Question: I have a UITableView with multiple height for each cell:
'''
- (CGFloat)tableView:(UITableView *)tableView heightForRowAtIndexPath:(NSIndexPath *)indexPath
{
if(indexPath.row == 0){
return 100;
}
else if (indexPath.row==7){
return 200;
}
else {
return 40;
}
}
'''
The problem is in the 7th row with height 200, I have this:

It's just showing the end of the label.
I modified the number of lines of that label to "0" in IB.
What could be the problem.
Thank you for your help.
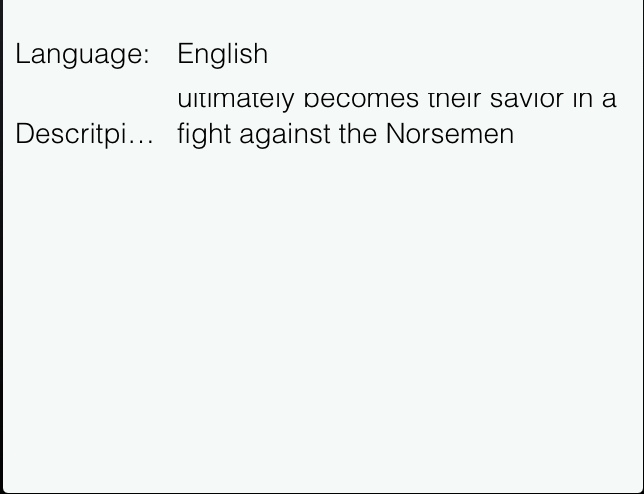
Answer: Increase the label's dimensions. Enlarge the label's size to occupy all the space available in the cell.
If you're using Xib for creating this cell. Attach struts to bottom of the view and let spring's enlarge it. If you're doing it programmatically, enlarge the frame like this:
'''
label.frame = CGRectMake(50, 10, 320, 150); // replace these with appropriate values.
'''